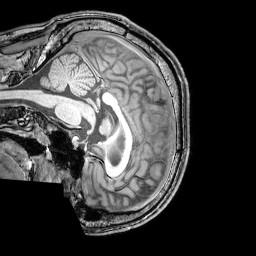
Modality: T1w
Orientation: sagittal
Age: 24
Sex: male
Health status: healthy
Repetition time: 0.081 s
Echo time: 0.037 s